Question: I have a very simple 'UIView' containing a few black and white 'UIImageView's. If I take a screenshot via the physical buttons on the device, the resulting image looks exactly like what I see (as expected) - if I examine the image at the pixel level it is only black and white.
However, if I use the following snippet of code to perform the same action programmatically, the resulting image has what appears to be anti-aliasing applied - all the black pixels are surrounded by faint grey halos. There is no grey in my original scene - it's pure black and white and the dimensions of the "screenshot" image is the same as the one I am generating programmatically, but I can not seem to figure out where the grey haloing is coming from.
'''
UIView *printView = fullView;
UIGraphicsBeginImageContextWithOptions(printView.bounds.size, NO, 0.0);
CGContextRef ctx = UIGraphicsGetCurrentContext();
[printView.layer renderInContext:ctx];
UIImage *image = UIGraphicsGetImageFromCurrentImageContext();
UIImageWriteToSavedPhotosAlbum(image, nil, nil, nil);
UIGraphicsEndImageContext();
'''
I've tried adding the following before the call to 'renderInContext' in an attempt to prevent the antialiasing, but it has no noticeable effect:
'''
CGContextSetShouldAntialias(ctx, NO);
CGContextSetAllowsAntialiasing(ctx, NO);
CGContextSetInterpolationQuality(ctx, kCGInterpolationHigh);
'''
Here is a sample of the two different outputs - the left side is what my code produces and the right side is a normal iOS screenshot:

Since I am trying to send the output of my 'renderInContext' to a monochrome printer, having grey pixels causes some ugly artifacting due to the printer's dithering algorithm.
So, how can I get 'renderInContext' to produce the same pixel-level output of my views as a real device screenshot - i.e. just black and white as is what is in my original scene?
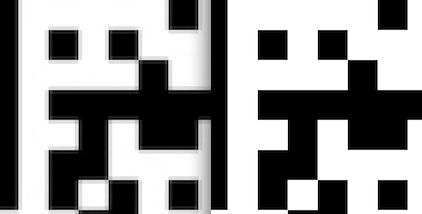
Answer: It turns out the problem was related to the resolution of the underlying 'UIImage' being used by the 'UIImageView'. The 'UIImage' was a 'CGImage' created using a data provider. The 'CGImage' dimensions were specified in the same units as the parent 'UIImageView' however I am using an iOS device with a retina display.
Because the 'CGImage' dimensions were specified in non-retina size, 'renderInContext' was upscaling the CGImage and apparently this upscaling behaves differently than what is done by the actual screen rendering. (For some reason the real screen rendering upscaled without adding any grey pixels.)
To fix this, I created my 'CGImage' with double the dimension of the 'UIImageView', then my call to 'renderInContext' produces a much better black and white image. There are still a few grey pixels in some of the white area, but it is a vast improvement over the original problem.
I finally figured this out by changing the call to 'UIGraphicsBeginImageContextWithOptions()' to force it to do a scaling of 1.0 and noticed the 'UIImageView' black pixel rendering had no grey halo anymore. When I forced 'UIGraphicsBeginImageContextWithOptions()' to a scale factor of 2.0 (which is what it was defaulting to because of the retina display), then the grey haloing appeared.